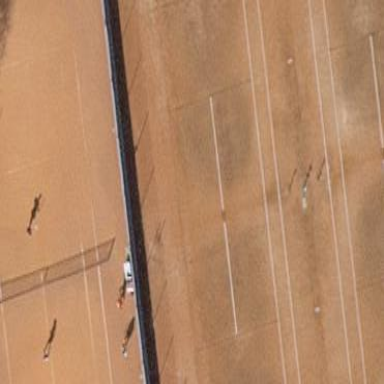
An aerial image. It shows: Tennis pitch with clay surface for leisure sports.